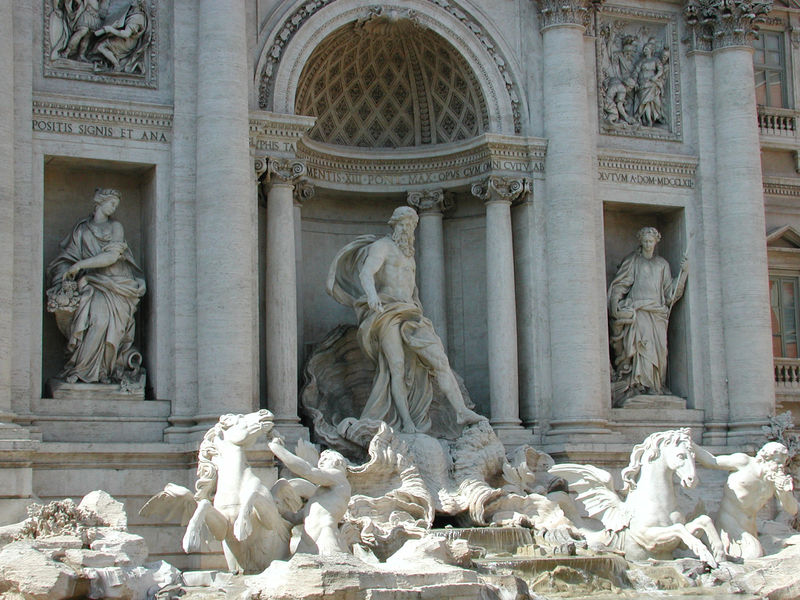
Titel: Fontana di Trevi (Trevibrunnen)
Künstler: Niccoló Salvi
Standort: Rom, Palazzo Poli (EU - I - Latium)
Schlagwörter: flügel, gott, mann, nackt, schatten, umhang, wasser, weiß, frauen, fenster, frau, licht, marmor, szene, säule, säulen, blüten, wolke, bart, architektur, barock, stein, füllhorn, kirche, figur, brunnen, pferd, pferde, krug, skulptur, statue, vase, relief, schrift, italien, stab, figuren, kuppel, inschrift, stufen, plastik, foto, nische, komposit, antike, kunst, kapitelle, rom, kapitell, skulpturen, plastiken, statuen, ionisch, antik, muschel, korinthisch, pegasus, kaskaden, nischen, mähnen, skuptur, wassergott, meeresgott, fontana di trevi, trevi, nymphäon, ana, griechische skulptur